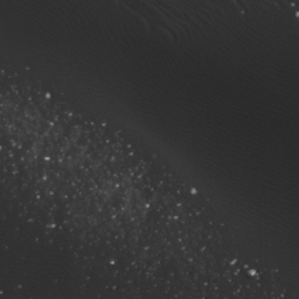
Label: non_frost